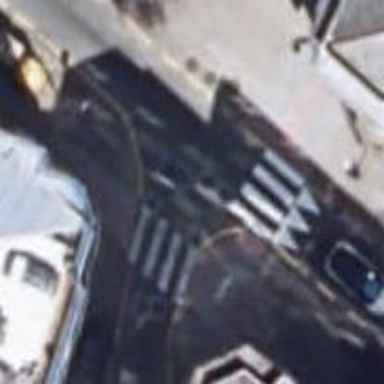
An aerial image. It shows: Marked crossing with visible markings.